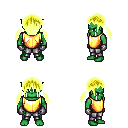
a pixel art fantasy rpg character, male body template, orc, green skin, gold chest armor, metal pants, gold twin-tailed hairstyle, metal gloves, four views (front, back, left, right), 2x2 character sprite sheet, small pixel art, hard edges, no anti-aliasing